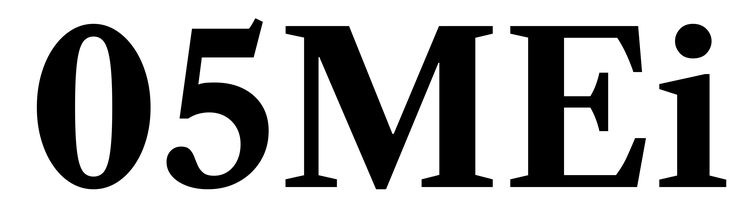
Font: LibreCaslonText_Bold